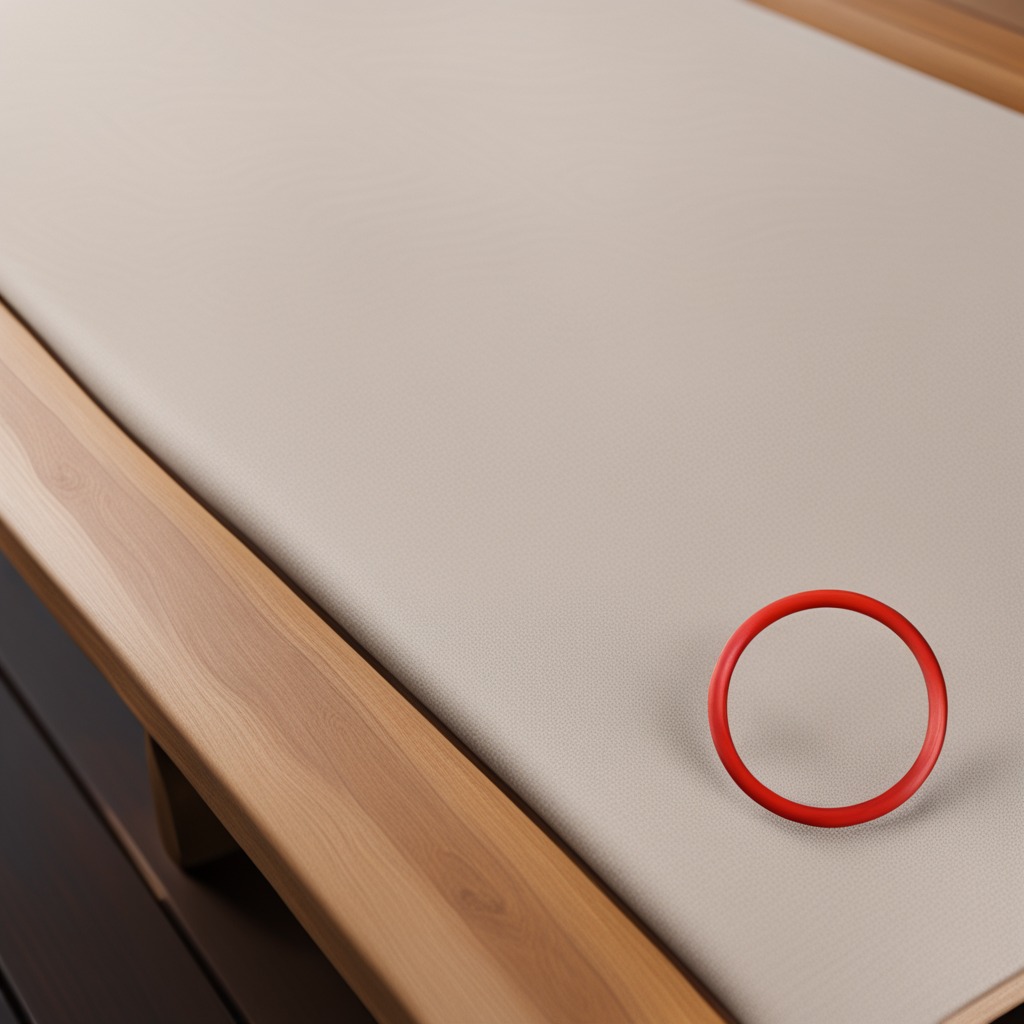
A rubber O-ring lies on the wooden table.